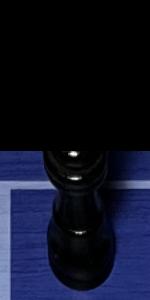
Label: Queen_Black